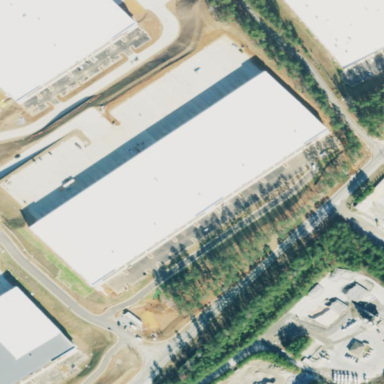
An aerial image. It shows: Warehouse building.